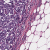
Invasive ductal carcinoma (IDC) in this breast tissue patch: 1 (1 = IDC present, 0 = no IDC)